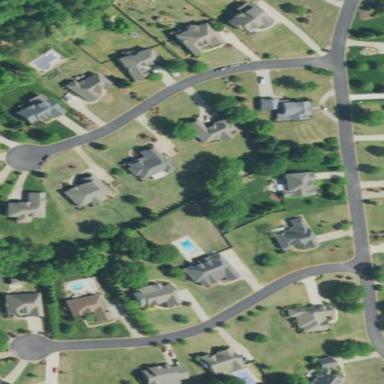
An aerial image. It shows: Residential area within neighborhood.